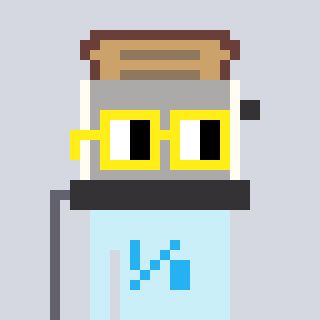
a pixel art character with square yellow glasses, a toaster-shaped head and a cold-colored body on a cool background